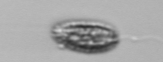
Label: Pseudochattonella_farcimen